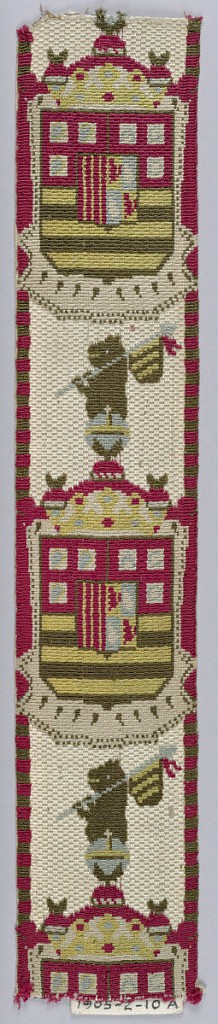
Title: Livery trimming
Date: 18th century
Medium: silk Technique: uncut voided velvet
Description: Heraldic shield surmounted by a standing bear in profile holding a staff or a flag that is held over the shoulder.